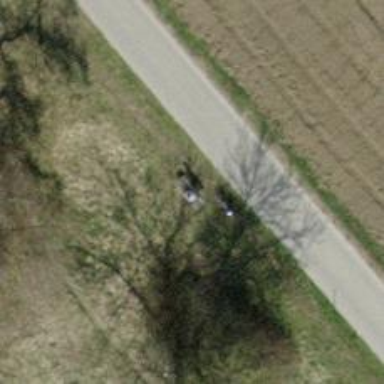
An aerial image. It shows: Brown bench.